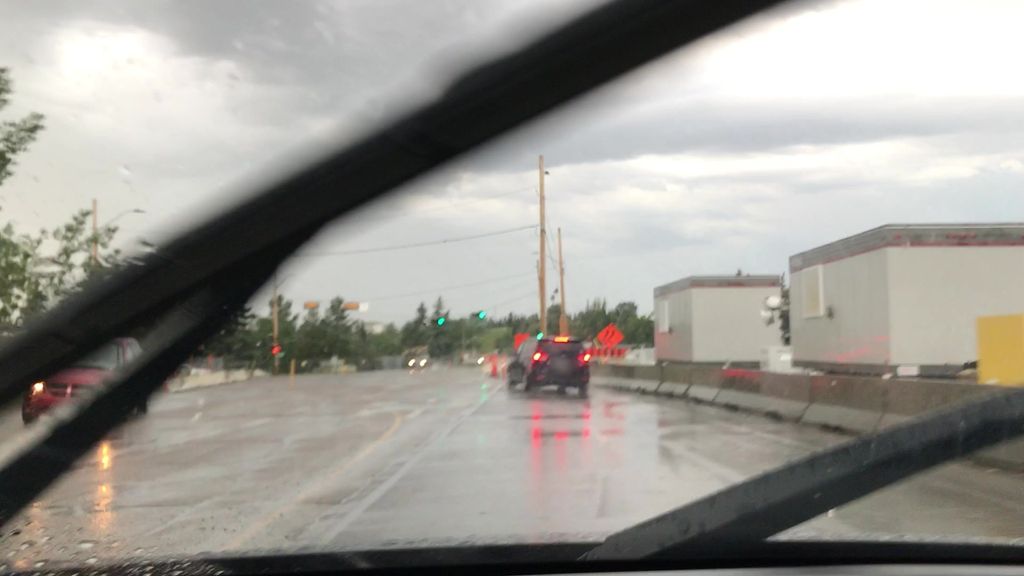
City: edmonton